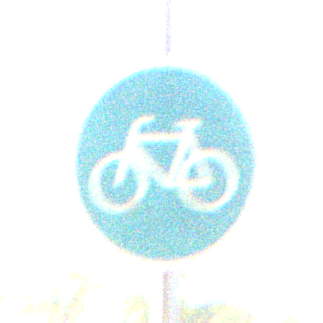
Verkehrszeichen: Radweg
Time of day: MorningAfternoon
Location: Outdoor (RoadRail)
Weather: PartlyCloudy
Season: NotSpecified
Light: Natural